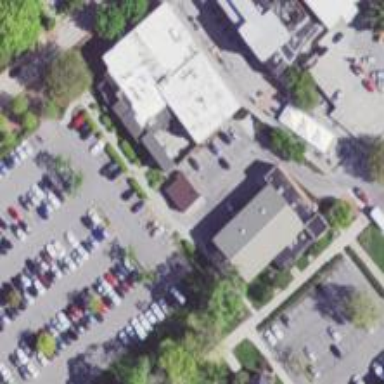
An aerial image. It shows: Retail building.